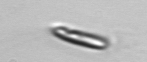
Label: Chrysochromulina